Interaction volume radius: 10 \u00c5
Interaction volume height: 30 \u00c5
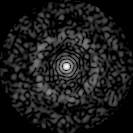
Disorder parameter: 0.8205